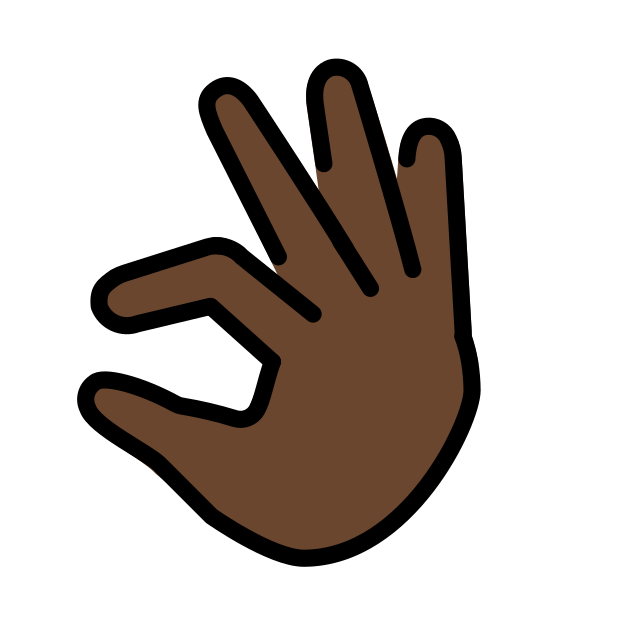
pinching hand: dark skin tone